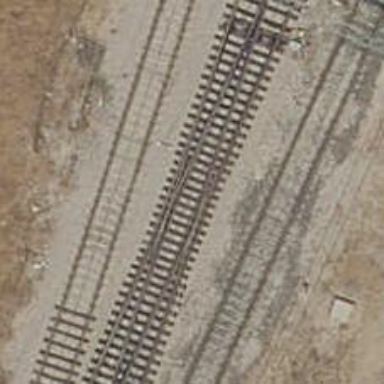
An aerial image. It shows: Rail siding with electrified contact lines for trains.